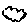
Label: cloud